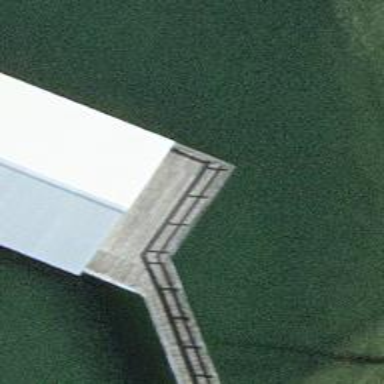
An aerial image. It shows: Path on bridge.